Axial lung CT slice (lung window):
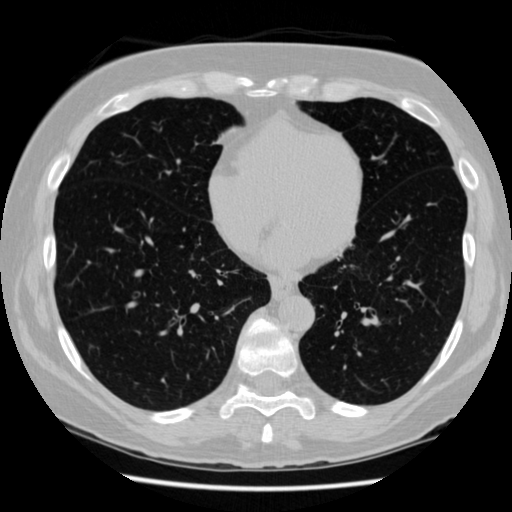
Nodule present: no